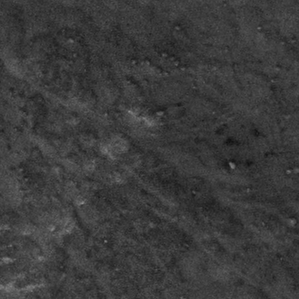
Label: frost